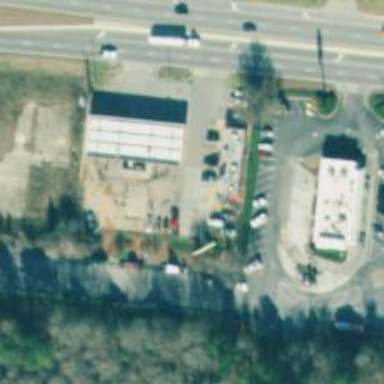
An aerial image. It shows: Convenience shop.